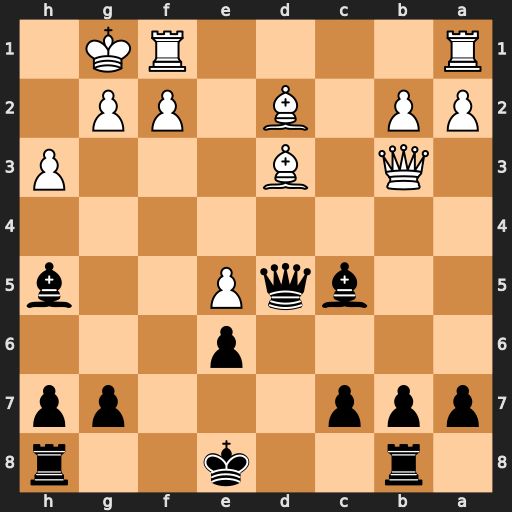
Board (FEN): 1r2k2r/ppp3pp/4p3/2bqP2b/8/1Q1B3P/PP1B1PP1/R4RK1
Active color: b
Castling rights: k
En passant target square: -
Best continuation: Qxb3 axb3 Rd8